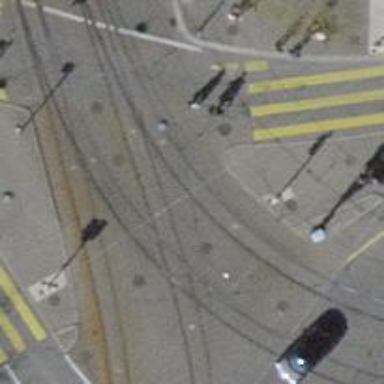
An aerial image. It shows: Tram crossing on the railway.